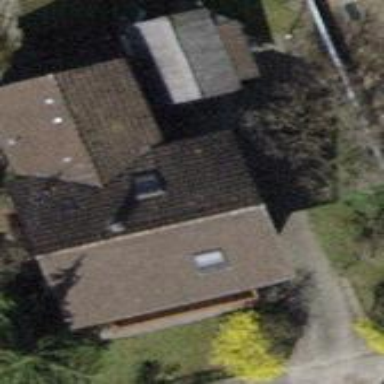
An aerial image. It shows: Building with tiled roof.